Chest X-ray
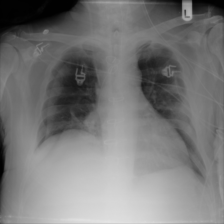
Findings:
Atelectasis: positive
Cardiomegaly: negative
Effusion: negative
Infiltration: negative
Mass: negative
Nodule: negative
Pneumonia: negative
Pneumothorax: negative
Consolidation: negative
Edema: negative
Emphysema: negative
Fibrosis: negative
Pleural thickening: negative
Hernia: negative